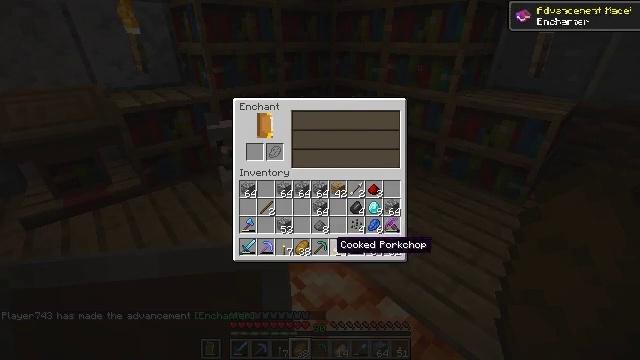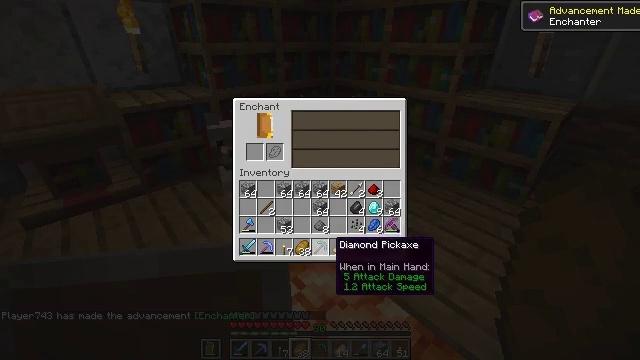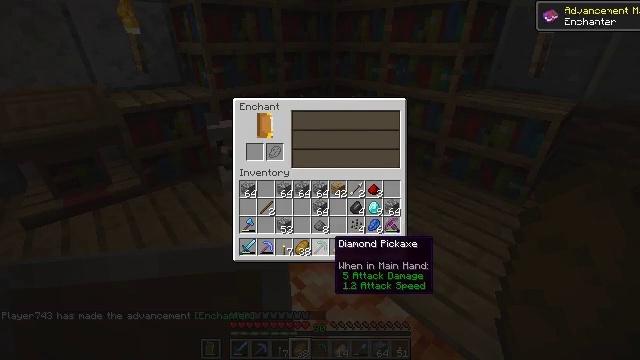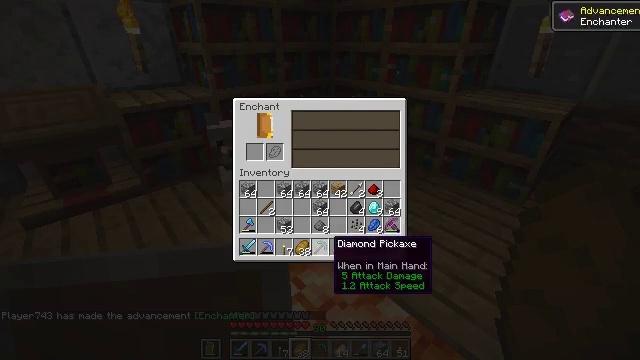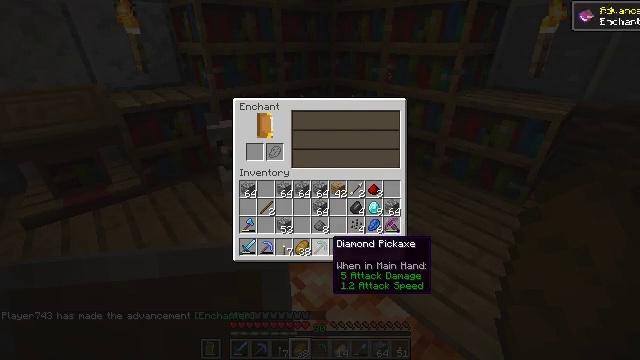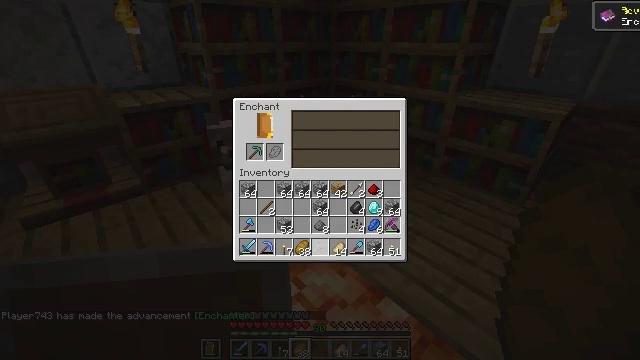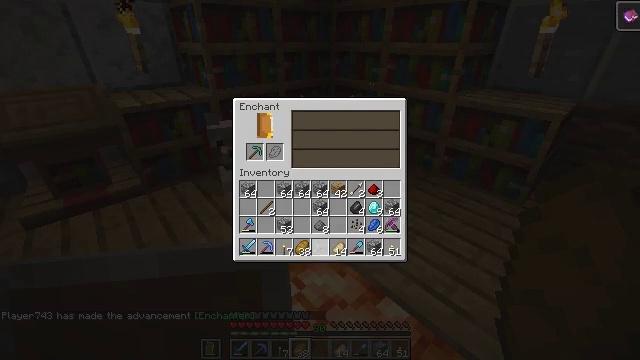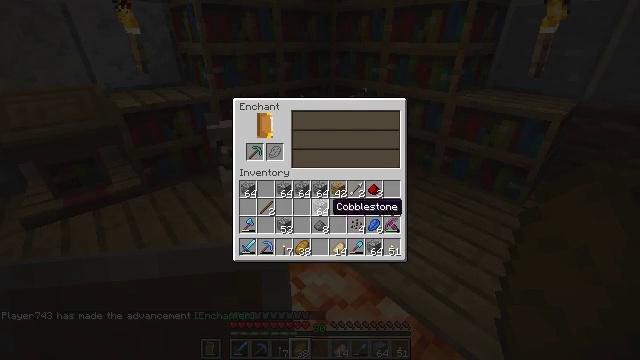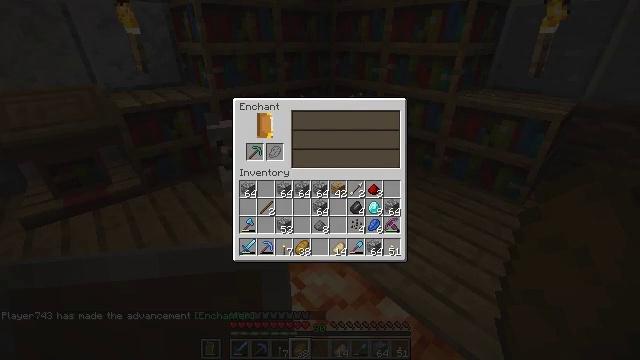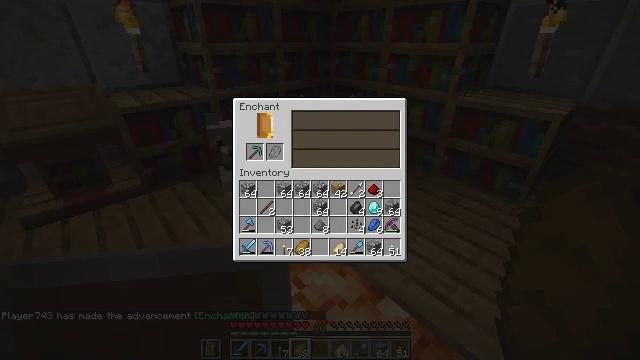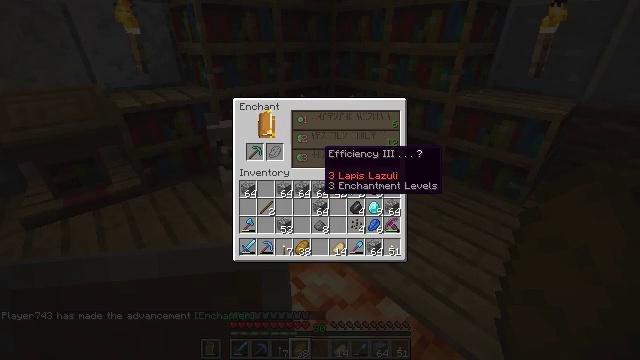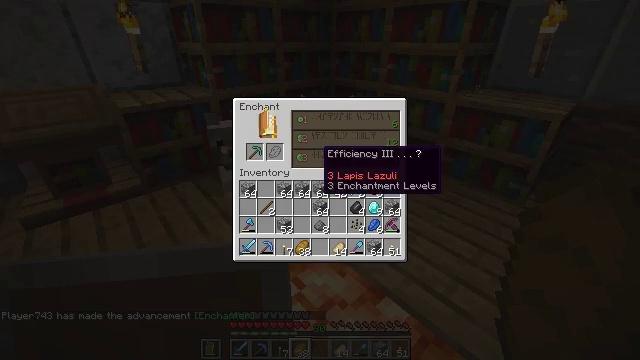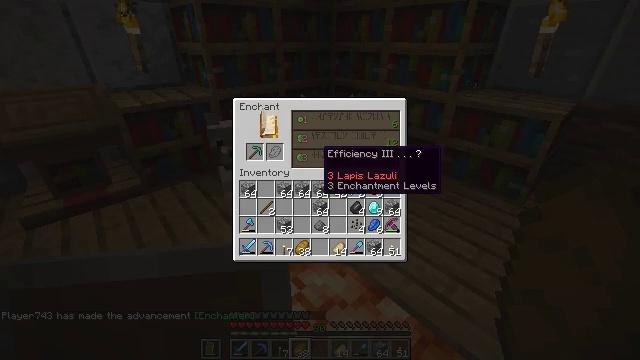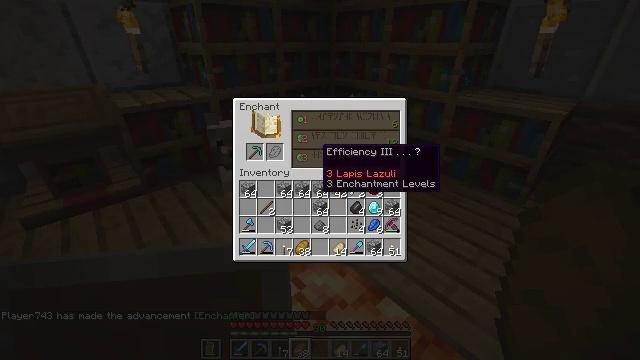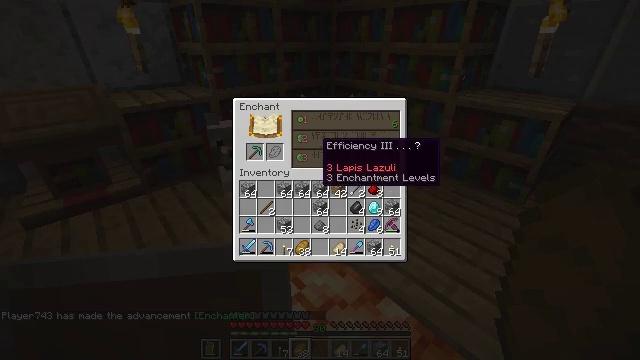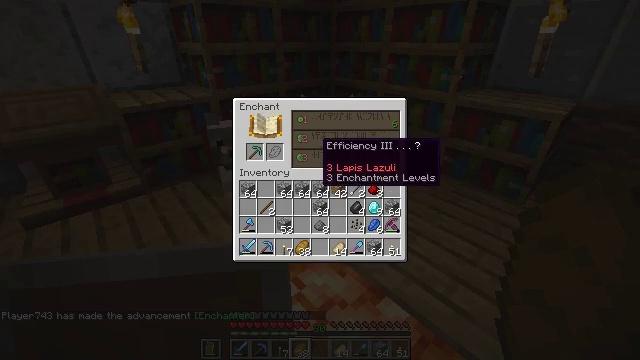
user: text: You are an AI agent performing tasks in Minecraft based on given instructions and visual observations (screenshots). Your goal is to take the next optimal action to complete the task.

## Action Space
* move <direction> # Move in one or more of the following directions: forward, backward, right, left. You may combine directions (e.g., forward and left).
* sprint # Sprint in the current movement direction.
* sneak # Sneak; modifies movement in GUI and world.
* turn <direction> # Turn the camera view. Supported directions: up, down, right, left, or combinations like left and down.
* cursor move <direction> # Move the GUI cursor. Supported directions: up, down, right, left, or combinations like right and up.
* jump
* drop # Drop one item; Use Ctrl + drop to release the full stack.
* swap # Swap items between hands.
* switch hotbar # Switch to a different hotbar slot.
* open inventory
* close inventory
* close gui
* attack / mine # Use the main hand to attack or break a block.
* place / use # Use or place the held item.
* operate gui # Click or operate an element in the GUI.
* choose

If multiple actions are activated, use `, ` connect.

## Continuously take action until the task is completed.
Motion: motion action
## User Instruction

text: Open the crafting grid and craft a crossbow.
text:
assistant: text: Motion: sneak
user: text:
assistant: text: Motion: sneak
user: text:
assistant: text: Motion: sneak
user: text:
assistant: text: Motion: sneak
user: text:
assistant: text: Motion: sneak, operate gui
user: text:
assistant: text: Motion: sneak, operate gui
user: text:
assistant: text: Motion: sneak, cursor move up
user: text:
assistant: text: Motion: sneak, cursor move up
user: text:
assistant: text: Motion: sneak, cursor move up
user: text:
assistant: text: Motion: no_op
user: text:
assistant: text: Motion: no_op
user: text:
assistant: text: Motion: no_op
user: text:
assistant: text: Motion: no_op
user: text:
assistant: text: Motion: no_op
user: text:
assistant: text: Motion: no_op
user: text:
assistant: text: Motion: no_op
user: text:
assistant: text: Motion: no_op
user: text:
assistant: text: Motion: no_op
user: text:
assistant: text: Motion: cursor move up
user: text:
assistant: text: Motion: no_op
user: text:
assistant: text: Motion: no_op
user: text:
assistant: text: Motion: no_op
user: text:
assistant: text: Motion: cursor move up
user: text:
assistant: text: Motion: no_op
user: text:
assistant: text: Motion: no_op
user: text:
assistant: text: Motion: no_op
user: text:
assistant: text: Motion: no_op
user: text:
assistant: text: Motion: no_op
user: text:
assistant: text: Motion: cursor move left and down
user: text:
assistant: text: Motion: sneak, cursor move left and down